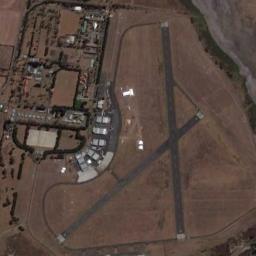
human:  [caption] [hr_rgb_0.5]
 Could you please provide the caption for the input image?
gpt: There is an airport built in bare land .

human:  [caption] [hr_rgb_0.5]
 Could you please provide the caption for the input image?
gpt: Two crossed runways in this airport surrounded by farmland .

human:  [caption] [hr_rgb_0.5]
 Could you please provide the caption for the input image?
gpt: An airport with two intersecting runways in the vacant lot while some buildings and trees beside .

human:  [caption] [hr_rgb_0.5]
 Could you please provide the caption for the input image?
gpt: Most of the buildings at this airport have gray roofs .

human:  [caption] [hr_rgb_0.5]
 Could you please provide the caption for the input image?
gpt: Two roads intersect at the airport .